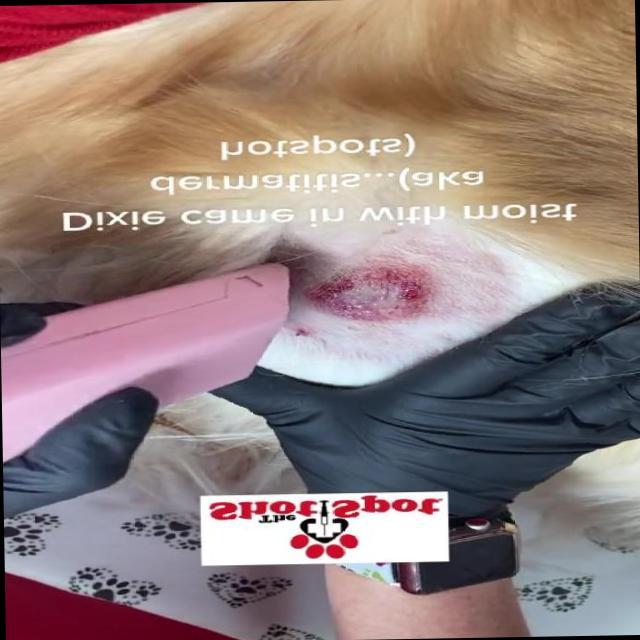
Canine dermatitis — inflammation of the skin presenting with erythema, pruritus, papules, and excoriation. May be allergic, contact, or atopic in origin.